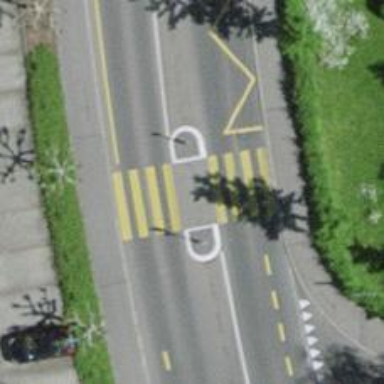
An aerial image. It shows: Uncontrolled zebra crossing with pedestrian island.